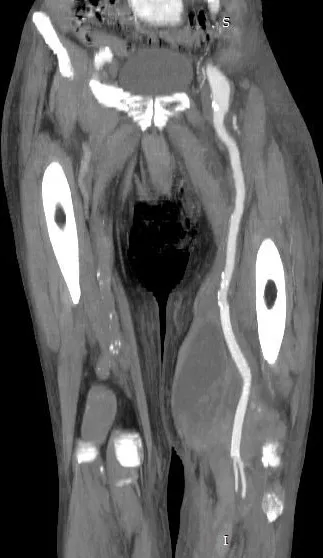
Postoperative coronal image showing patent graft.
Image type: radiology (ct)